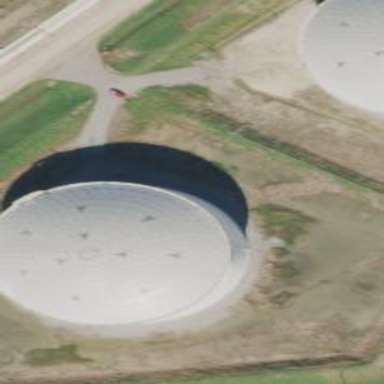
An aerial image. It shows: Storage tank building.